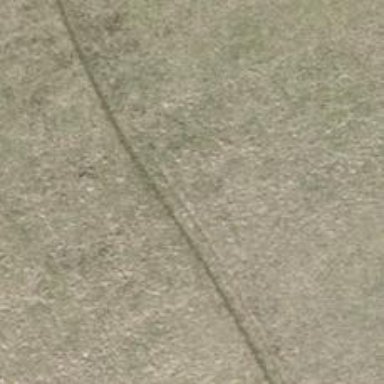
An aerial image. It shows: Grassy path.